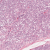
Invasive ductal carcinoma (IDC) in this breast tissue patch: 0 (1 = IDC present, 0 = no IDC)